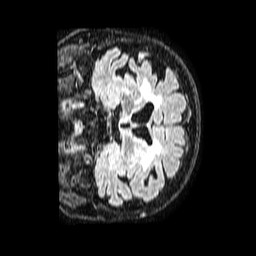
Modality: FLAIR
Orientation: coronal
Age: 77
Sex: female
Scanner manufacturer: philips
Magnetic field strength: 1.5 T
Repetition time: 4.8 s
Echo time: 0.3 s